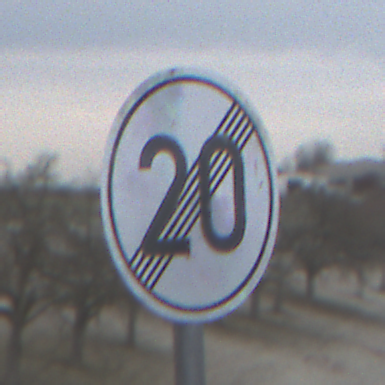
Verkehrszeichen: EndeGeschwindigkeit20
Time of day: MorningAfternoon
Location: Outdoor (Suburban)
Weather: Overcast
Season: NotSpecified
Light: Natural